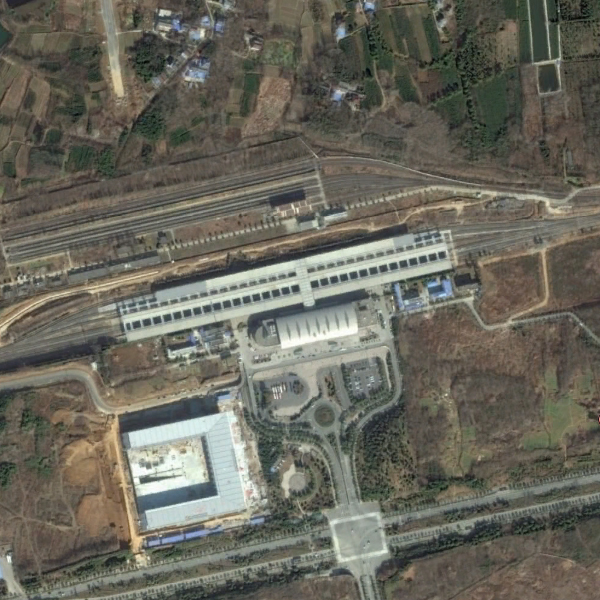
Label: RailwayStation